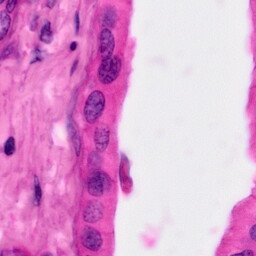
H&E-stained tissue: Pancreatic